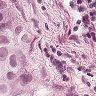
Metastatic tissue present: yes